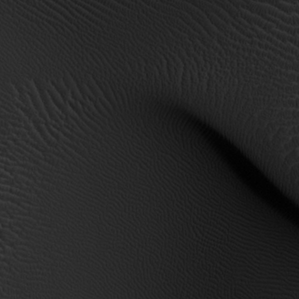
Label: non_frost